Field crop: maize
Growth stage: 2
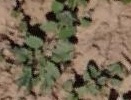
Species: convolvulus